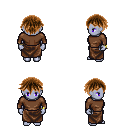
a pixel art fantasy rpg character, female body template, dark elf, purple skin, brown long-sleeve shirt, robe skirt, brown short bangs hairstyle, bracelets, four views (front, back, left, right), 2x2 character sprite sheet, small pixel art, hard edges, no anti-aliasing